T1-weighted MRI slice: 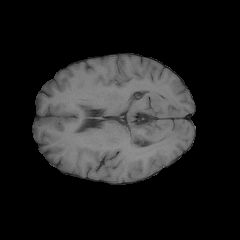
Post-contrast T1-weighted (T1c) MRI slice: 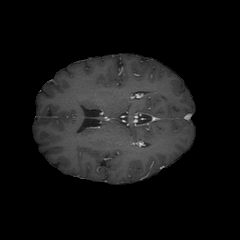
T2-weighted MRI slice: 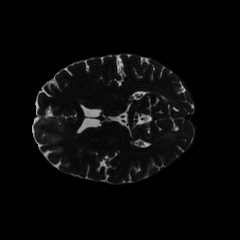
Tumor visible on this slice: yes